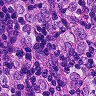
Metastatic tissue present: yes